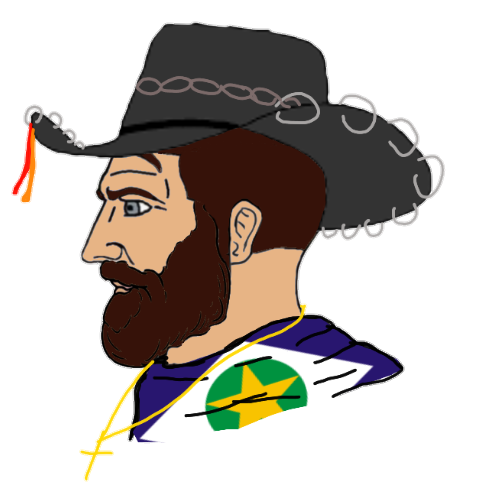
Label: 4_Yes_Chad